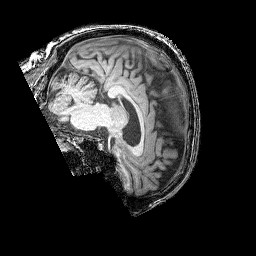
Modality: T1w
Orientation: sagittal
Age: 56
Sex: male
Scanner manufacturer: siemens
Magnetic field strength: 3 T
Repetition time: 2.25 s
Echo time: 0.00411 s